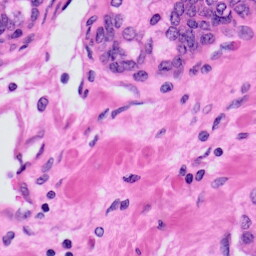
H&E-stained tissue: Prostate